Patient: sex M, age 62
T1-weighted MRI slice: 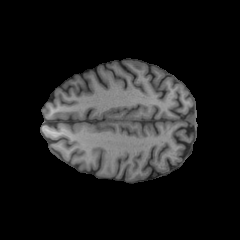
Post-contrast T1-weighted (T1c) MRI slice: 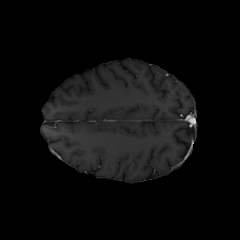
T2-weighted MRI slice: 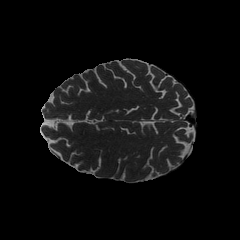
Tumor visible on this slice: no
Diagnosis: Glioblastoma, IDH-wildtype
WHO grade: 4